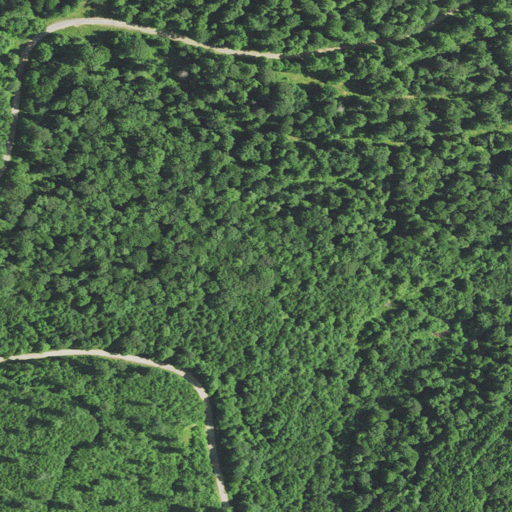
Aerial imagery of valley in West Virginia named Lost Hollow containing deciduous forest, mixed forest, grassland, shrub, and evergreen forest